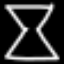
Label: hourglass